【题型】选择题　【知识点】平面几何　【难度】easy
如图, 在 $\triangle ABC$ 中, $\angle C = 90^\circ$, $\sin A = \frac{3}{5}$, 则 $\tan A = $( )

A. $\frac{3}{5}$
B. $\frac{4}{3}$
C. $\frac{4}{5}$
D. $\frac{3}{4}$
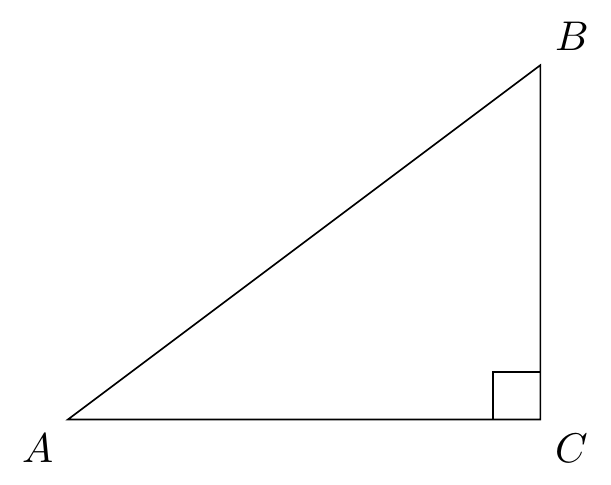
【解答】
解：在 $\triangle ABC$ 中, $\angle C = 90^\circ$, $\sin A = \frac{BC}{AB} = \frac{3}{5}$,

设 $BC = 3k$, 则 $AB = 5k$,

由勾股定理可得 $AC = \sqrt{AB^2 - BC^2} = 4k$,

$\tan A = \frac{BC}{AC} = \frac{3k}{4k} = \frac{3}{4}$。

故选：D。